Question: I have a situation like this:

If I click on left foot button I want that my view in the second controller show a left foot image, and if I click on right button the view should show right foot image.
In the first controller I wrote this to select right or left:
'''
- (void)prepareForSegue:(UIStoryboardSegue *)segue sender:(id)sender
{
RSViewController *vc = [segue destinationViewController];
if ([[segue identifier] isEqualToString:@"Left-Foot"])
[vc setLeft:YES];
else
[vc setLeft:NO];
}
'''
In the second controller I have a method which set a boolean value
'''
- (void)setLeft:(BOOL)left
{
if (left) {
_left = left;
NSLog(@"LEFT UPDATED IN RSVIEWCONTROLLER");
}else {
_left = left;
NSLog(@"RIGHT UPDATED IN RSVIEWCONTROLLER");
}
}
'''
and in the same controller I create my view in viewdidload with my one init:
'''
- (void)viewDidLoad
{
NSLog(@"meeeea");
[super viewDidLoad];
CGRect rect = CGRectMake(0, 0, 100, 100);
self.animatedCircleView = [[RSAnimatedCircleView alloc] initWithFrameFoot:rect foot:YES];
NSLog(@"Viewdidnoload");
}
'''
and in my view (small blue rectangle in the picture):
'''
- (void)setup:(BOOL)left
{
self.leftFoot = left;
}
- (void)setLeftFoot:(BOOL)leftFoot
{
_leftFoot = leftFoot;
}
- (void)awakeFromNib
{
[self setup:_leftFoot];
}
- (id)initWithFrameFoot:(CGRect)frame foot:(BOOL)left
{
self = [super initWithFrame:frame];
[self setup:left];
self.leftFoot = left;
if (self.leftFoot)
NSLog(@"Left == TRUE");
return self;
}
- (RSFootView *)footView
{
CGRect rect = CGRectMake(0, 0, self.bounds.size.width, self.bounds.size.height);
if (self.leftFoot) {
NSLog(@"Now left is yes");
}else {
NSLog(@"left is no");
}
_footView = [[RSFootView alloc] initWithFrame:rect withLeftFoot:self.leftFoot];
[_footView setBackgroundColor:[UIColor clearColor]];
return _footView;
}
- (void)drawRect:(CGRect)rect
{
if (self.leftFoot)
NSLog(@"left ada");
else
NSLog(@"right masd");
CGFloat x = self.bounds.size.height;
CGFloat y = self.bounds.size.width;
CGFloat radius = x/2 - 15;
CGPoint center = CGPointMake(x/2, y/2);
CGFloat startAngle = DEGREES_TO_RADIANS(START_ANGLE);
CGFloat endAngle = DEGREES_TO_RADIANS(END_ANGLE);
// Drawing the sector
UIBezierPath *sector = [UIBezierPath bezierPathWithArcCenter:center
radius:radius
startAngle:startAngle
endAngle:endAngle
clockwise:YES];
sector.lineWidth = 4;
[[UIColor grayColor] setStroke];
[sector stroke];
[self setBackgroundColor:[UIColor clearColor]];
[sector addClip];
[self addSubview:self.footView];
}
'''
in the method "drawRect" the leftfoot value is always false. I do not know why is like this... can anyone help me?
Thank you
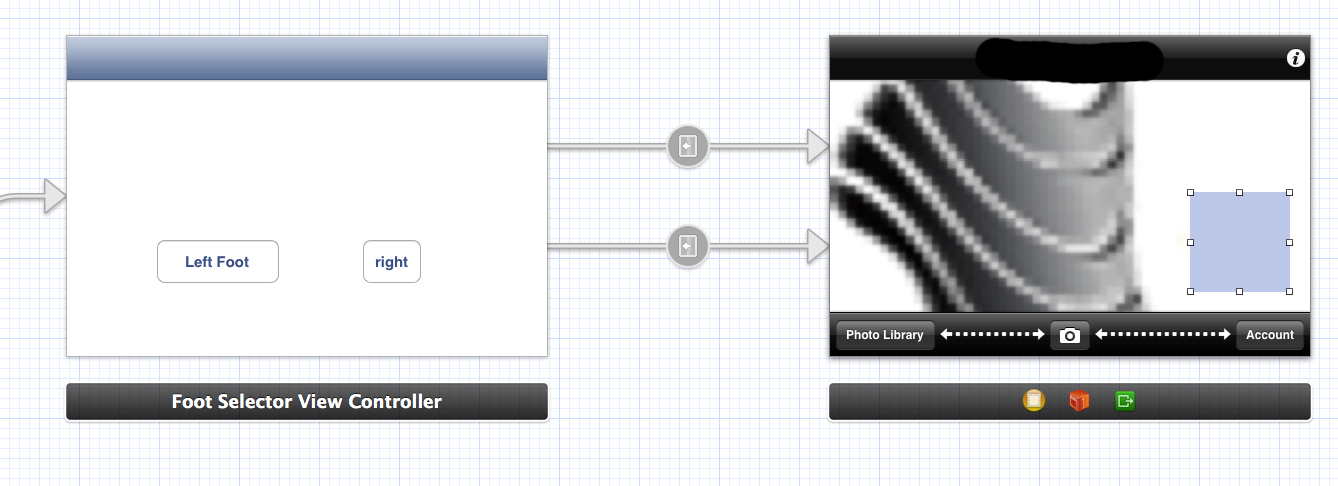
Answer: You are setting your view to "left" each time in the following line.
'''
self.animatedCircleView = [[RSAnimatedCircleView alloc]
initWithFrameFoot:rect foot:YES];
'''
This is a typical error that becomes very probable when not giving your variables and methods understandable and intuitive names. Expect this type of error to occur frequently if you do not mend your ways.
I would give your view an enum property that states explicitly what foot it is:
'''
typedef enum {LeftFoot, RightFoot} FootType;
@property (strong, nonatomic) FootType footType;
'''
Also, you should revise your method names. I would completely do away with the 'initWithFrameFoot' method and just set a default foot in your override for 'initWithFrame'. (Leaving it at 0 amounts to 'LeftFoot'.) With '@synthesize' you also do not need a setter or getter. Delete them.
If you want a dedicated initializer, make sure the variable passed are actually preceded by the proper words.
'''
-(id) initWithFrame:(CGRect)rect andFootType:(FootType)footType {
self = [super initWithFrame:rect];
if (self) {
_footType = footType;
}
return self;
}
'''
After using '@synthesize' you can set the correct foot in 'prepareForSegue:'
'''
footViewController.footType = rightFoot;
'''